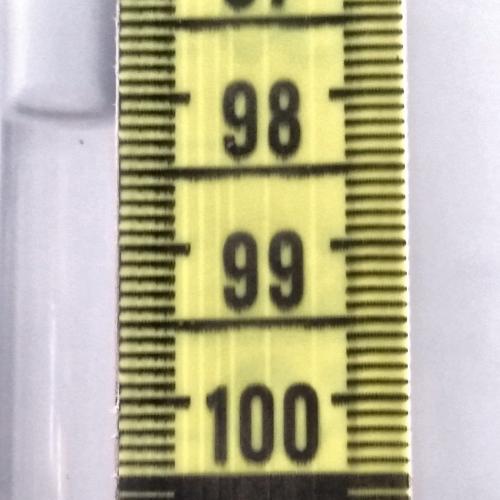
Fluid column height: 98.1 cm